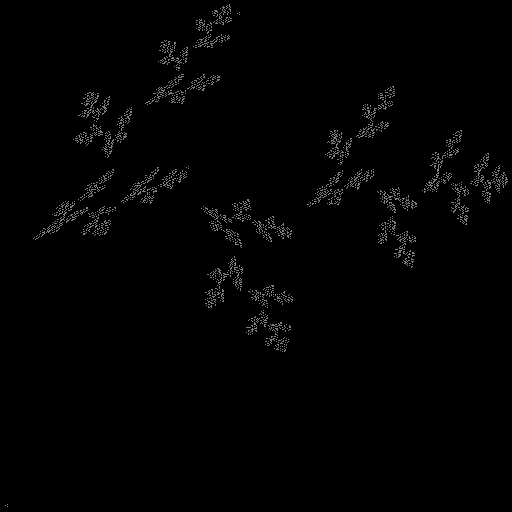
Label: bud